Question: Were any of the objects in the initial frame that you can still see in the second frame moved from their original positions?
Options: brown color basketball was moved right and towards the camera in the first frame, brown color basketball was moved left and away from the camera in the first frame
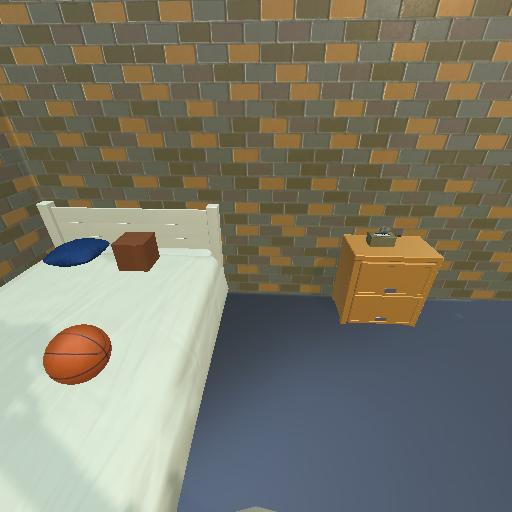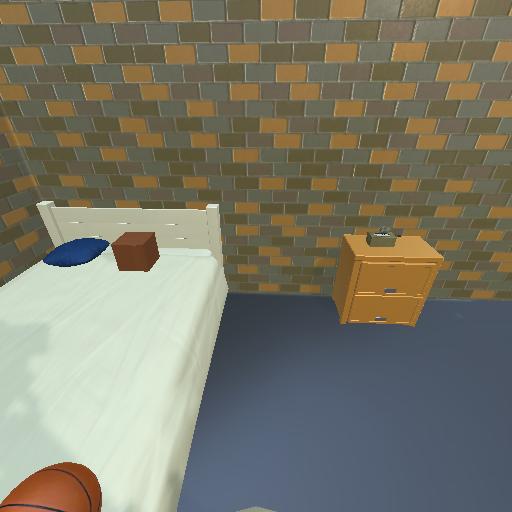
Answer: brown color basketball was moved right and towards the camera in the first frame